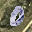
Label: 0